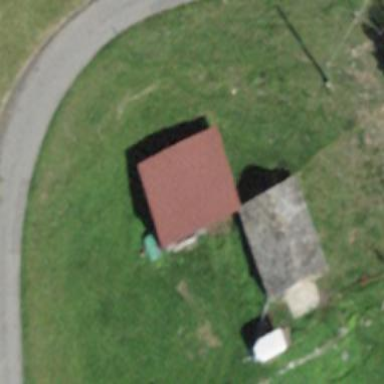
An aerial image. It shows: Hut.